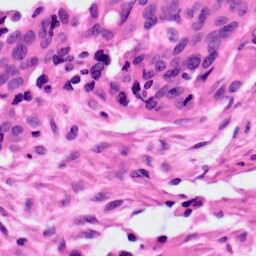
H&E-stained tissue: Ovarian